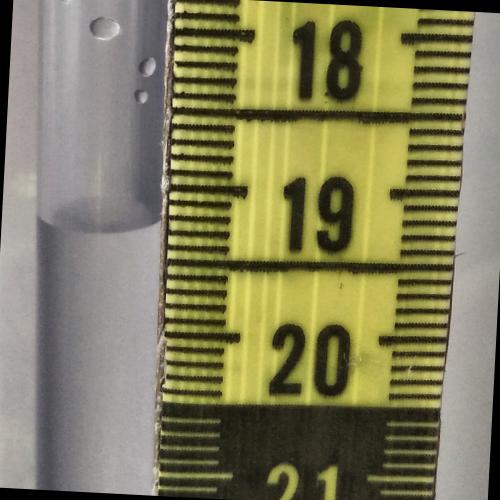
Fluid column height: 19.2 cm